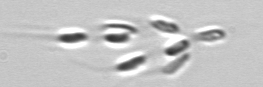
Label: Dinobryon